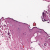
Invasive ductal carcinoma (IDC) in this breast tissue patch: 0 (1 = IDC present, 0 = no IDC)